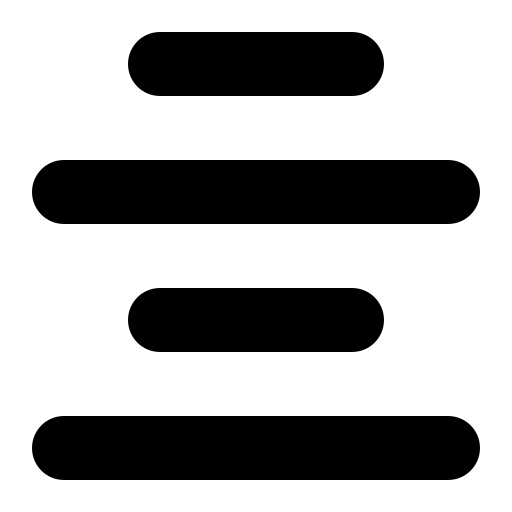
Tags: icon, FontAwesome, fa-icon, solid, align, center